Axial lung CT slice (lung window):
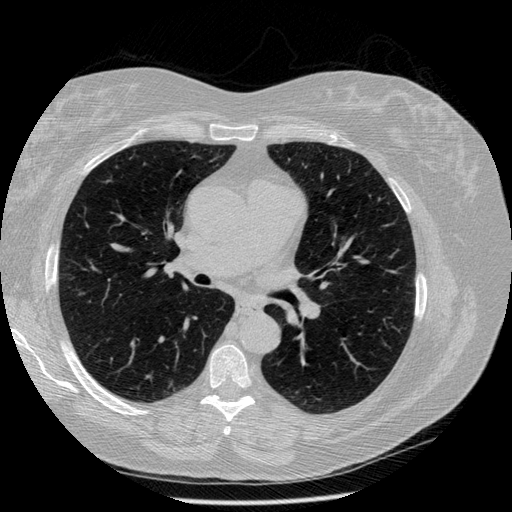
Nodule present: no